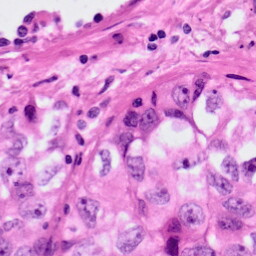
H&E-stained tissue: Lung